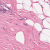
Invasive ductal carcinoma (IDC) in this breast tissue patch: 0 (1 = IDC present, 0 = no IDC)